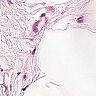
Metastatic tissue present: no